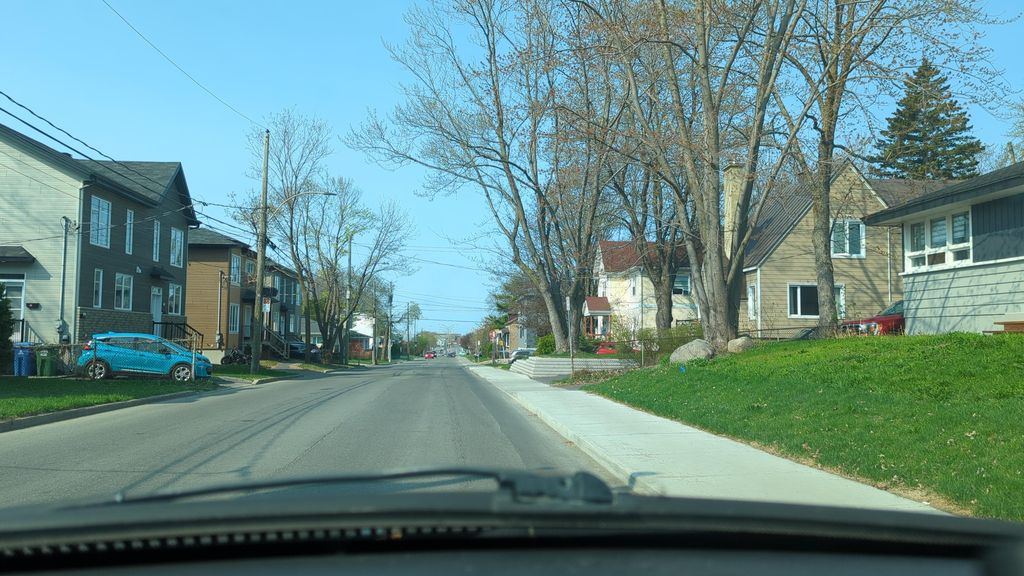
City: quebec_city